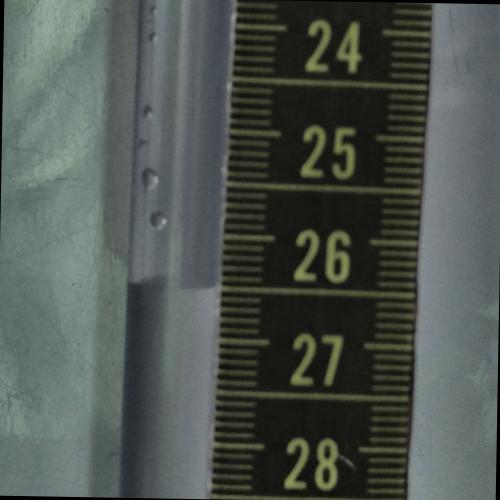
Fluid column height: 26.5 cm